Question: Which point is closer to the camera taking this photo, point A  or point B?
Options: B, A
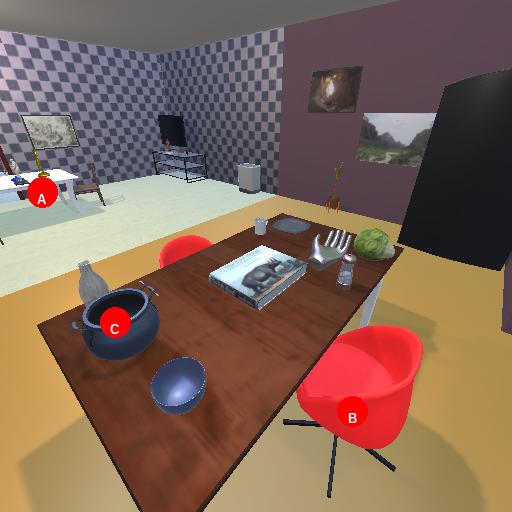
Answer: B